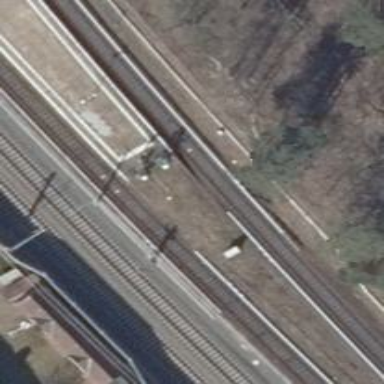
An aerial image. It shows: Railway signal.